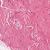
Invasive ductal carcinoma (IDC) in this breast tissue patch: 0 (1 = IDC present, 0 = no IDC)